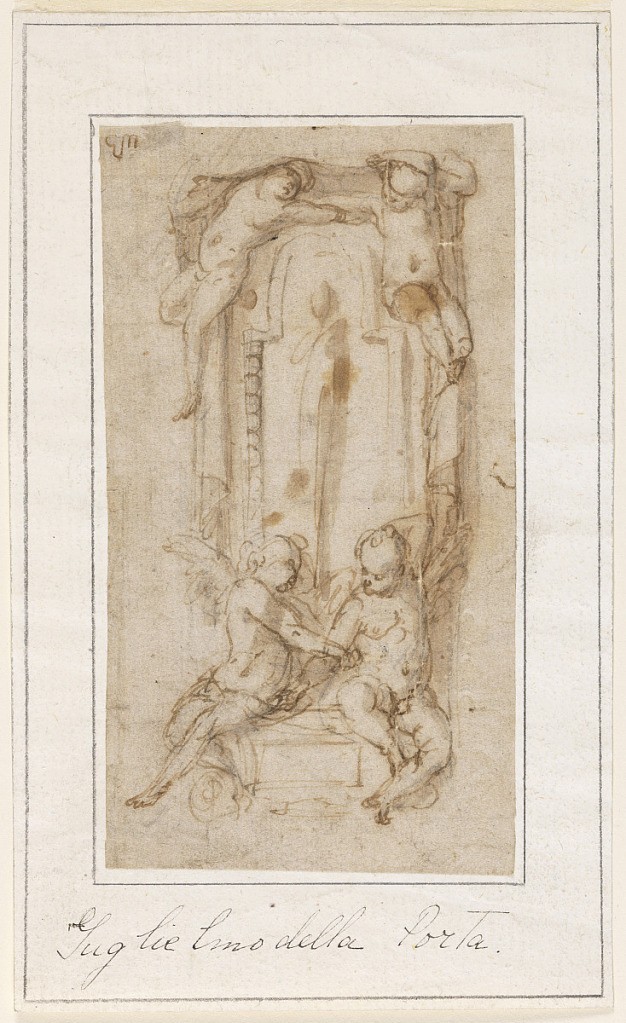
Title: Project for Part of a Decoration
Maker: François Duquesnoy, Flemish, 1597 - 1643
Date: ca. 1630
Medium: Black chalk, pen and ink, brush and wash bistre on laid paper.
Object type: Drawing
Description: Vertical rectangle. Two winged putti sitting upon a pedestal, facing each other, holding hands. Behind them rises a figure in a frame in front of drapery. A sitting child sits on each of the corners above.